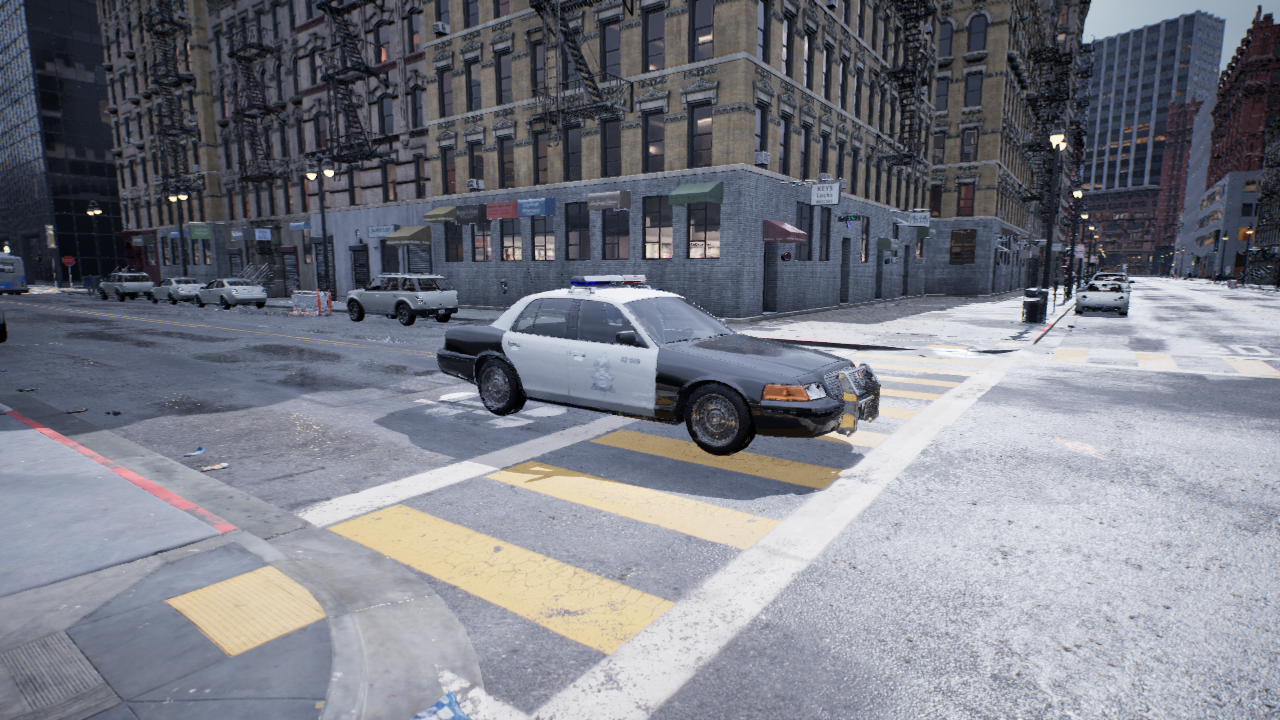
Venue: residential
Lighting: overcast
Vehicle rig: sedan